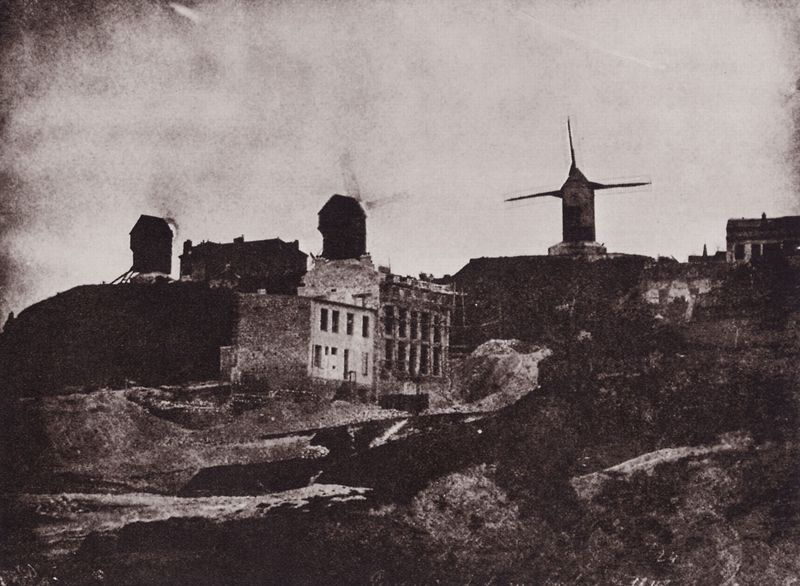
Titel: Rue Tholozé mit den drei Windmühlen von Montmartre
Künstler: Hippolyte Bayard
Schlagwörter: berg, dunkel, felsen, flügel, himmel, mann, schatten, wasser, weiß, wolken, fluss, frauen, landschaft, menschen, stadt, bewegung, bunt, fenster, frau, grau, hell, licht, männer, paris, schwarz, tür, zimmer, gebäude, haus, wolke, wand, architektur, mensch, stein, steine, bild, holland, erde, horizont, häuser, hügel, mühle, mühlen, wind, windmühle, rauch, windrad, windräder, land, drei, kind, anhöhe, kamin, kinder, schornstein, windmühlen, spanien, farbig, umrisse, ansicht, fassade, fassaden, ort, getreide, steinig, berge, berghang, fels, gebirge, hang, kamm, dorf, mauer, nebel, fabrik, schlot, drehen, sepia, industrie, rad, böschung, krieg, trümmer, unwetter, wetter, zerstörung, einheit, lciht, foto, fotografie, photographie, außen, ruine, belichtung, gerüst, bomben, trostlos, druck, schwarz-weiß, ruinen, trüb, photo, gut, lanschaft, industrialisierung, welt, bau, bauten, verfallen, niederlanden, photografie, aufbau, baustelle, erdhügel, industriestadt, windkraft, windmühlenflügel, unschärfe, steinbruch, weltkrieg, flandern, altertümlich, schwazr, zerbombt, energie, stillstand, klappern, kontrastarm, glasplatte, bauruine, ausgebombt, quichotte, bid, 19. jahrhundert, 18 jahrhundert, momartre, himmelschwarz, kriegslandschaft, zeitlich, bockmühlen